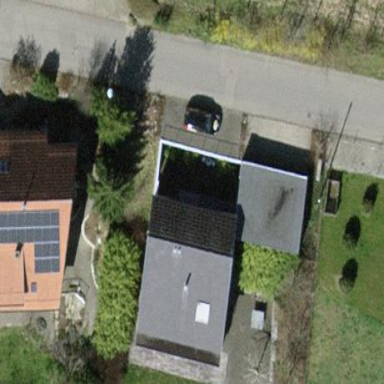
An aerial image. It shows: Detached building with saltbox roof shape.